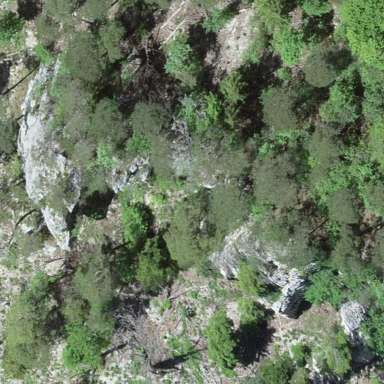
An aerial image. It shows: Landscape of bare rock.